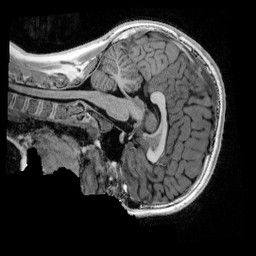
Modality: UNIT1_denoised
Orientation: sagittal
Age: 11
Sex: female
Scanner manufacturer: siemens
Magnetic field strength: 3 T
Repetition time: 4 s
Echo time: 0.00303 s